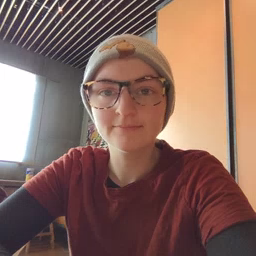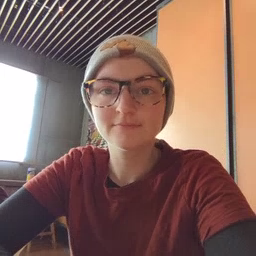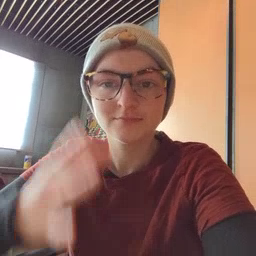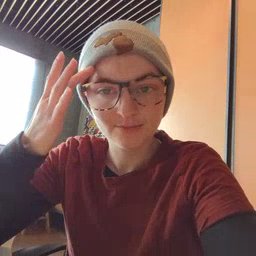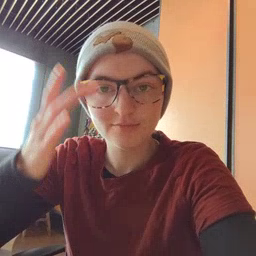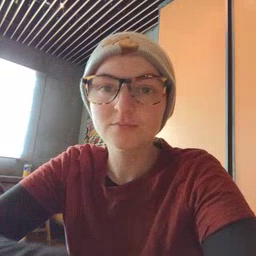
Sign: sick